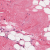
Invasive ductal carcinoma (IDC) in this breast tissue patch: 0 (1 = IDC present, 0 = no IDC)